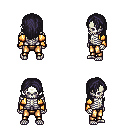
a pixel art fantasy rpg character, male body template, skeleton, gold arm armor, gold greaves, raven long hairstyle, four views (front, back, left, right), 2x2 character sprite sheet, small pixel art, hard edges, no anti-aliasing